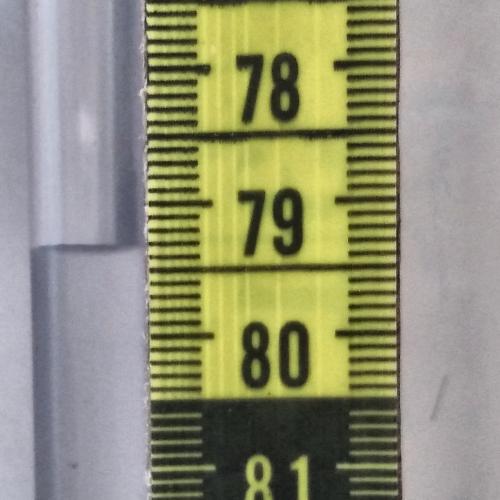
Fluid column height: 79.3 cm